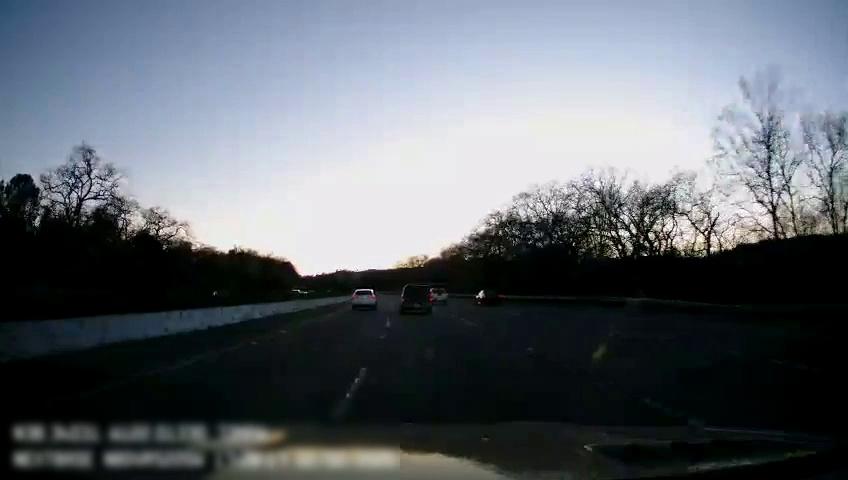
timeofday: Day
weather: Cloudy
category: Drivable Space
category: Vehicles | SUV
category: Vehicles | Van
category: Vehicles | Truck
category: Vehicles | SUV
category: Lanes | Current Lane
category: Lanes | Current Lane
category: Lanes | Alternate Lane
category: Lanes | Alternate Lane